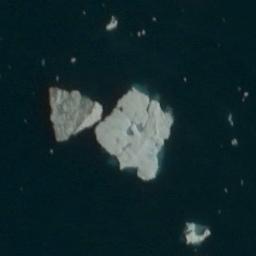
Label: sea_ice